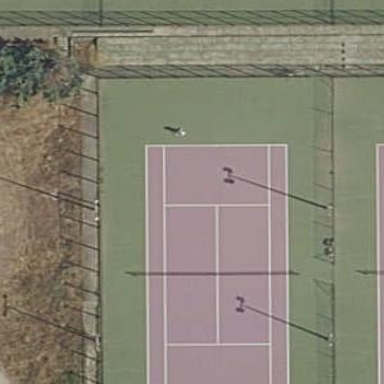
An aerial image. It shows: Tennis court on the leisure land pitch.